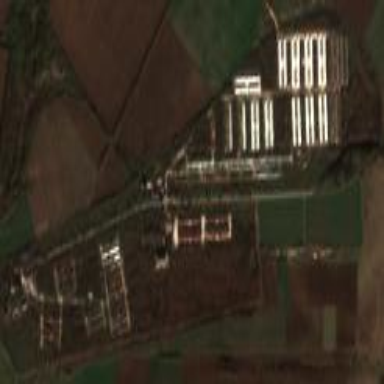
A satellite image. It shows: Farmyard area.